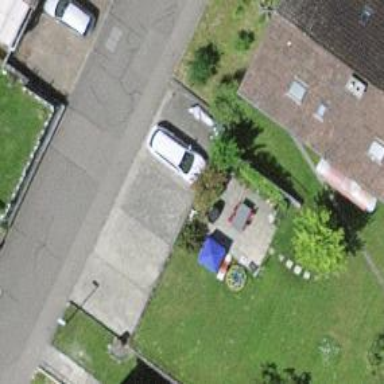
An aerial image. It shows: Group of garages.